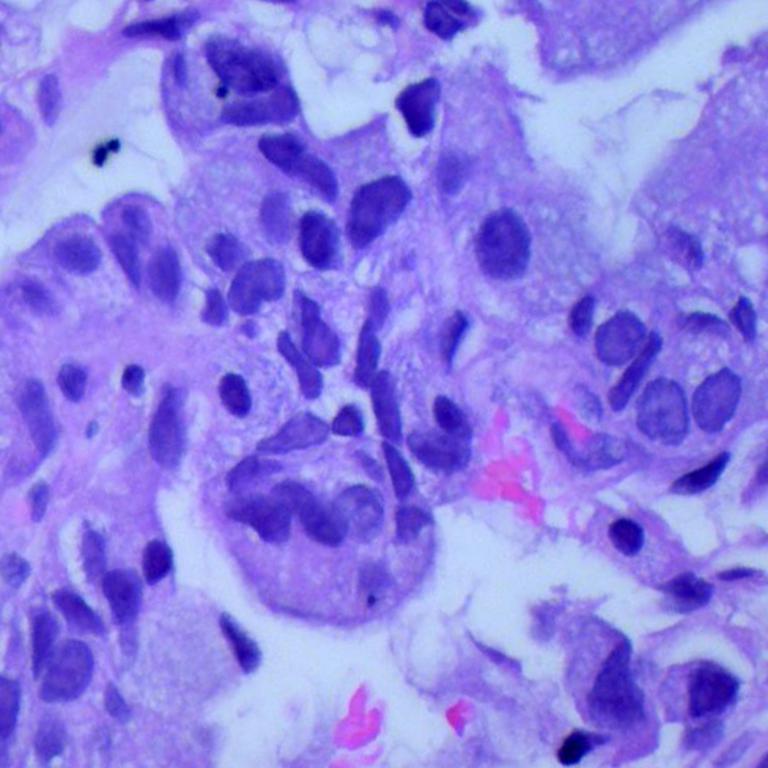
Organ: lung
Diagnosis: adenocarcinomas